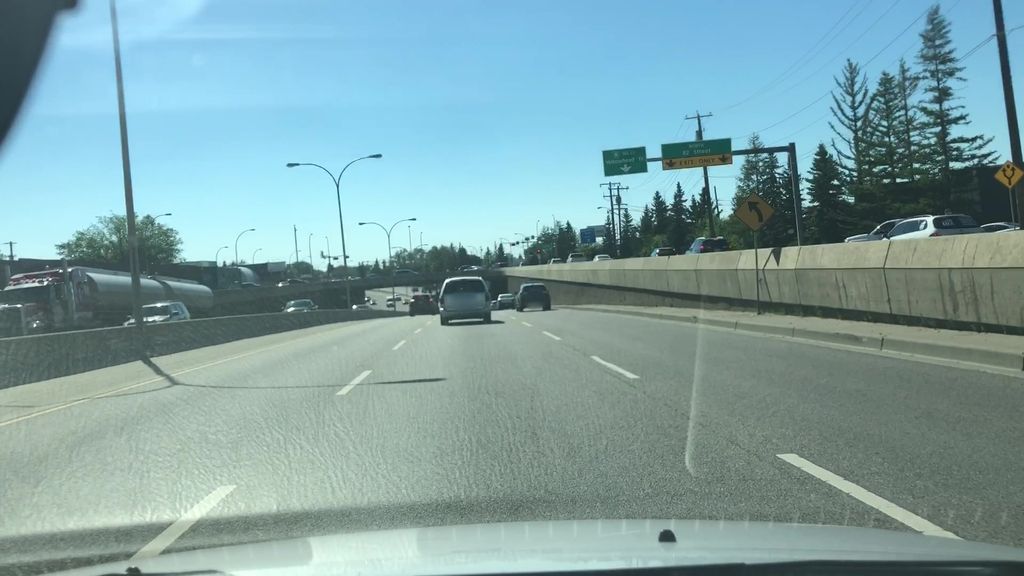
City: edmonton